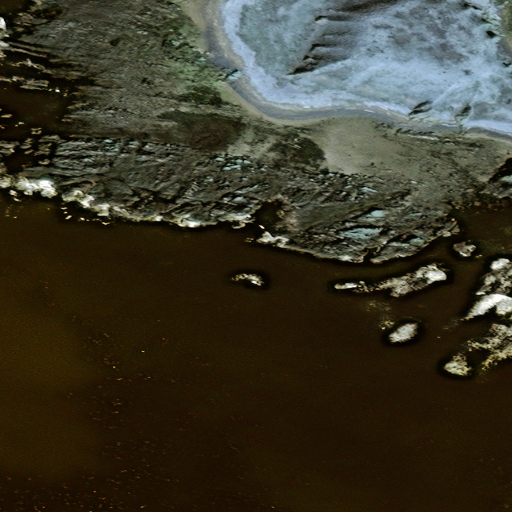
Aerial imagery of island in Alaska named Gunboat Island containing only unknown